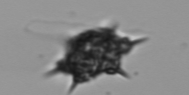
Label: Dictyocha